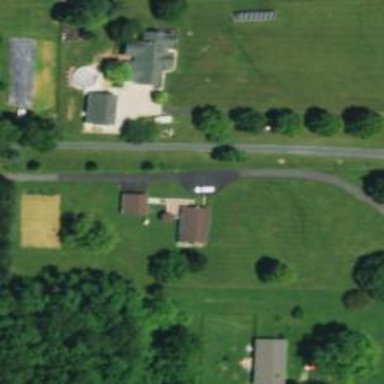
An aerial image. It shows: Driveway.